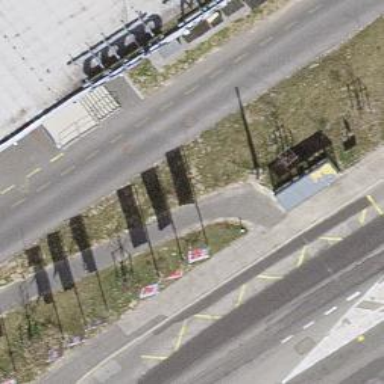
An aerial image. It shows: Bus stop with shelter. It is platform for public transport.